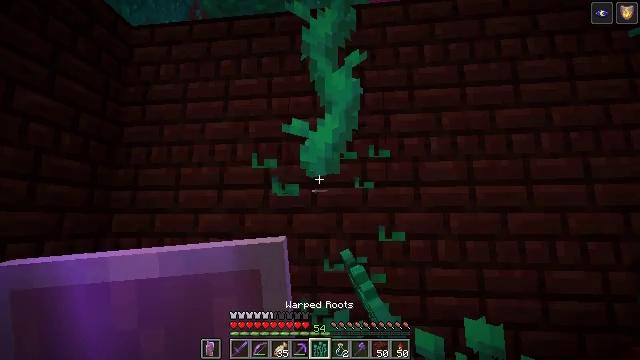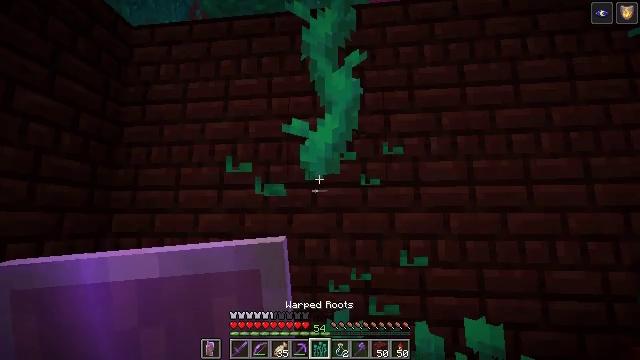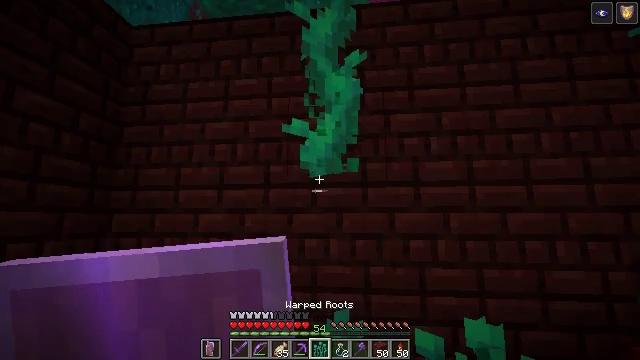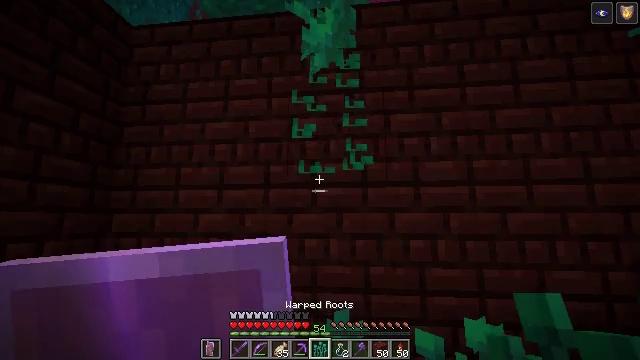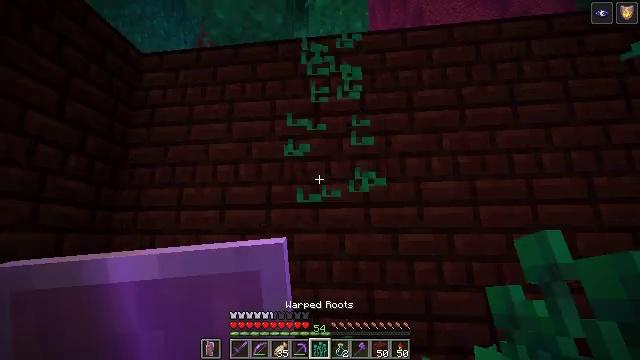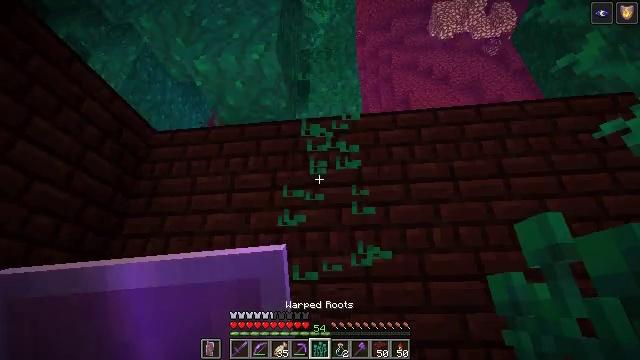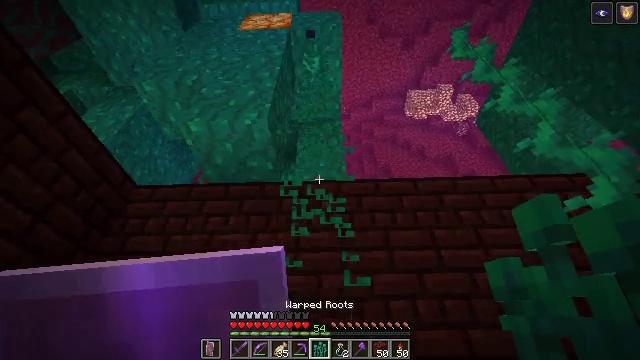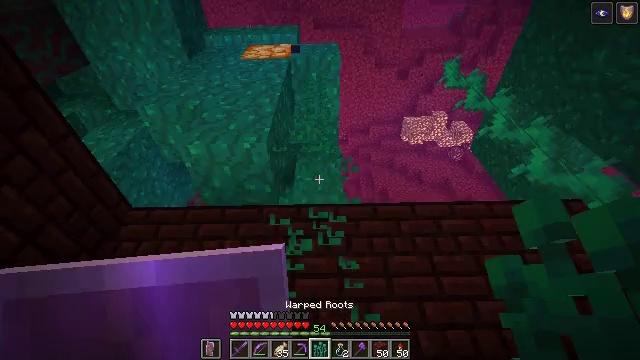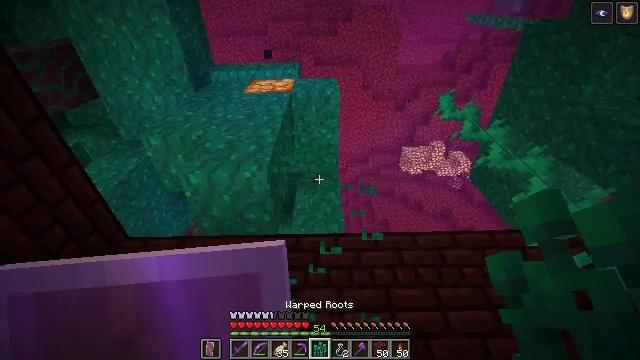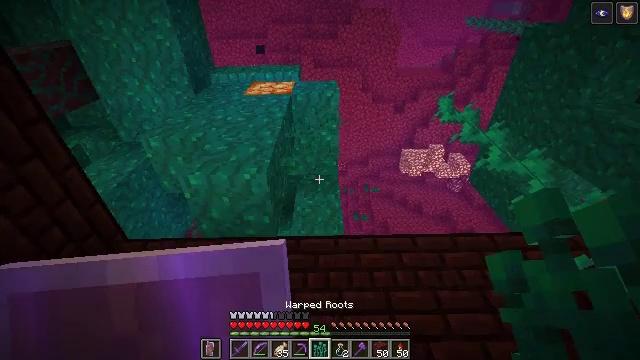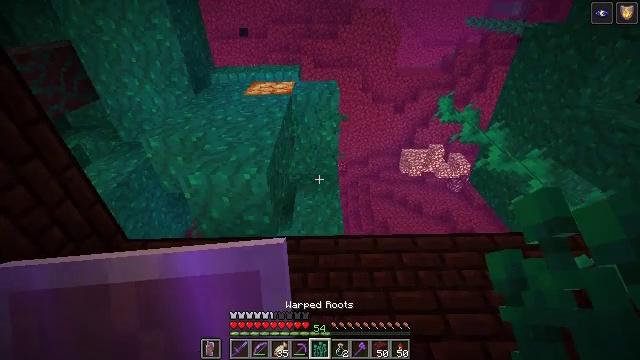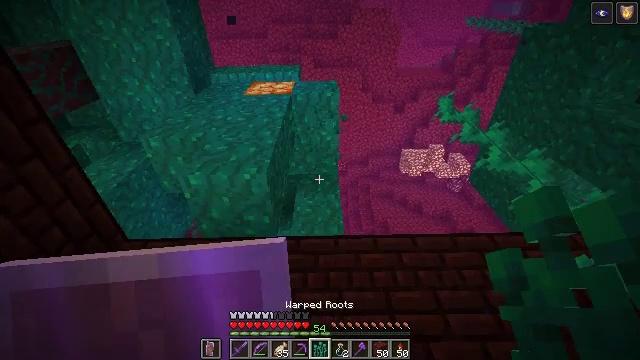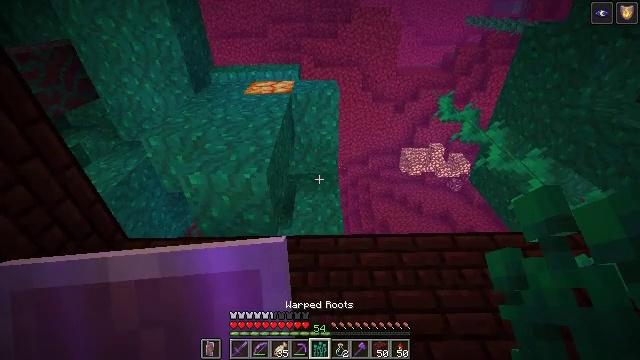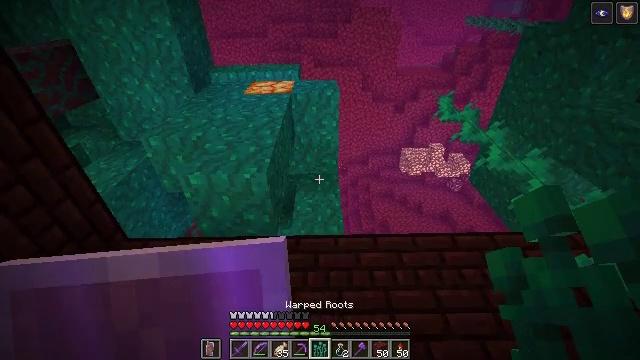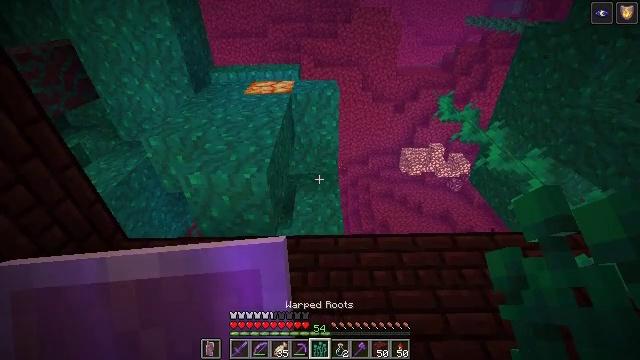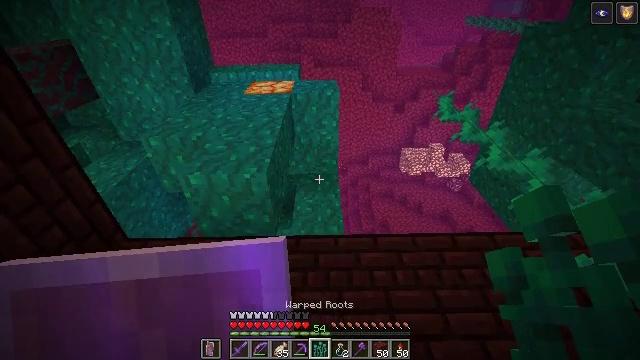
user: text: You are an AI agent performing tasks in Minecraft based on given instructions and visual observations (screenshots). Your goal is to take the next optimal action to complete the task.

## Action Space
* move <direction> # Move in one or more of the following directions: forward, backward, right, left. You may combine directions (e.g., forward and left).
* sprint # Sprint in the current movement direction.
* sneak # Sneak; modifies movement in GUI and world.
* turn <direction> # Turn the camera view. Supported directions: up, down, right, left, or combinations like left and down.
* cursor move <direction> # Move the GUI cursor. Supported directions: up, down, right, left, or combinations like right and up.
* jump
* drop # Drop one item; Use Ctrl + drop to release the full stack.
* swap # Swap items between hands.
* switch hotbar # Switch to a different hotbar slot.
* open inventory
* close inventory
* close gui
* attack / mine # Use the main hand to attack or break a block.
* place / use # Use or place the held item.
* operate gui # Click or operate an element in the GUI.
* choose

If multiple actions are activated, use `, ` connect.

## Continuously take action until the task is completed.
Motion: motion action
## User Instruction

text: Remove warped roots from the inventory.
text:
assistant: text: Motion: no_op
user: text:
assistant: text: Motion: no_op
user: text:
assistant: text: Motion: no_op
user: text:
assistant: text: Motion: turn up
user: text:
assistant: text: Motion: turn up
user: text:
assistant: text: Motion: turn right and up
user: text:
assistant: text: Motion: turn up
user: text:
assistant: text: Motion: turn up
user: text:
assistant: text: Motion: no_op
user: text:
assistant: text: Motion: no_op
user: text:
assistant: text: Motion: no_op
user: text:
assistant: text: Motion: no_op
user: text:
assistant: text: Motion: no_op
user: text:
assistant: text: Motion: no_op
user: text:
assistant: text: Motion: no_op
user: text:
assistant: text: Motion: no_op
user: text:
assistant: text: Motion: no_op
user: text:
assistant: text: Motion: no_op
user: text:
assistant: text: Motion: no_op
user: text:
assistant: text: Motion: no_op
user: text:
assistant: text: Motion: open inventory
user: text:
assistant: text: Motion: open inventory
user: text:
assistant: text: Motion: open inventory
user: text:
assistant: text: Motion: open inventory
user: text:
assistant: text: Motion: no_op
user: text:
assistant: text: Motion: no_op
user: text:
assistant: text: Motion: no_op
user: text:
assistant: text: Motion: turn right
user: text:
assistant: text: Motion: turn right and down
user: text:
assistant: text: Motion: turn right and down